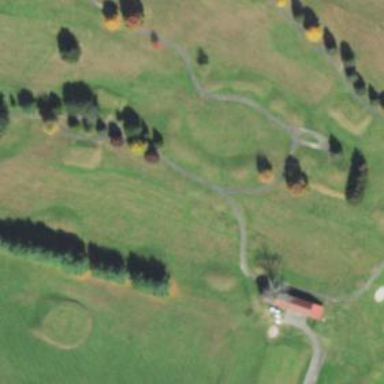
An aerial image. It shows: Grassy area designated as golf fairway.